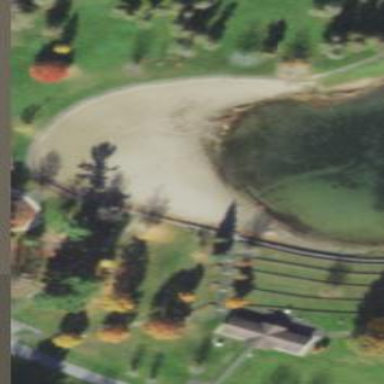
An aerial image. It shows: Beautiful beach with natural surroundings.